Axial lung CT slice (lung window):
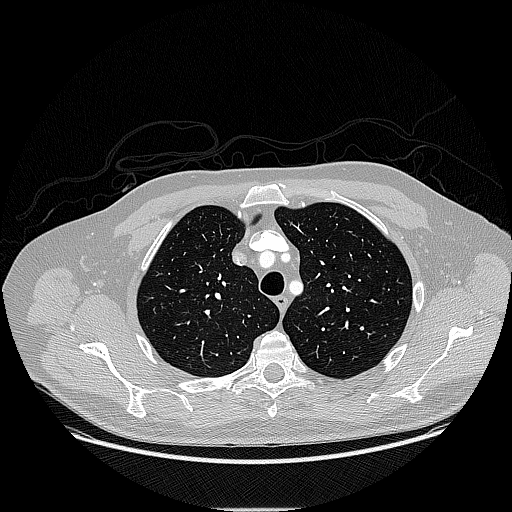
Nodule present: no